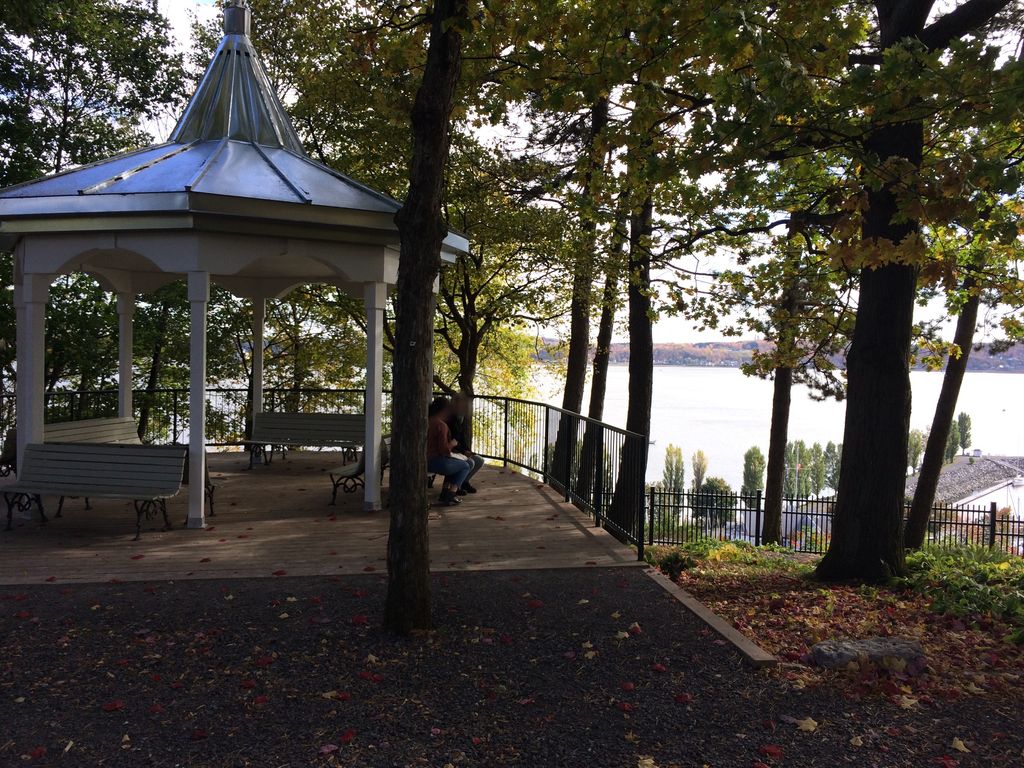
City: quebec_city